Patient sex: F
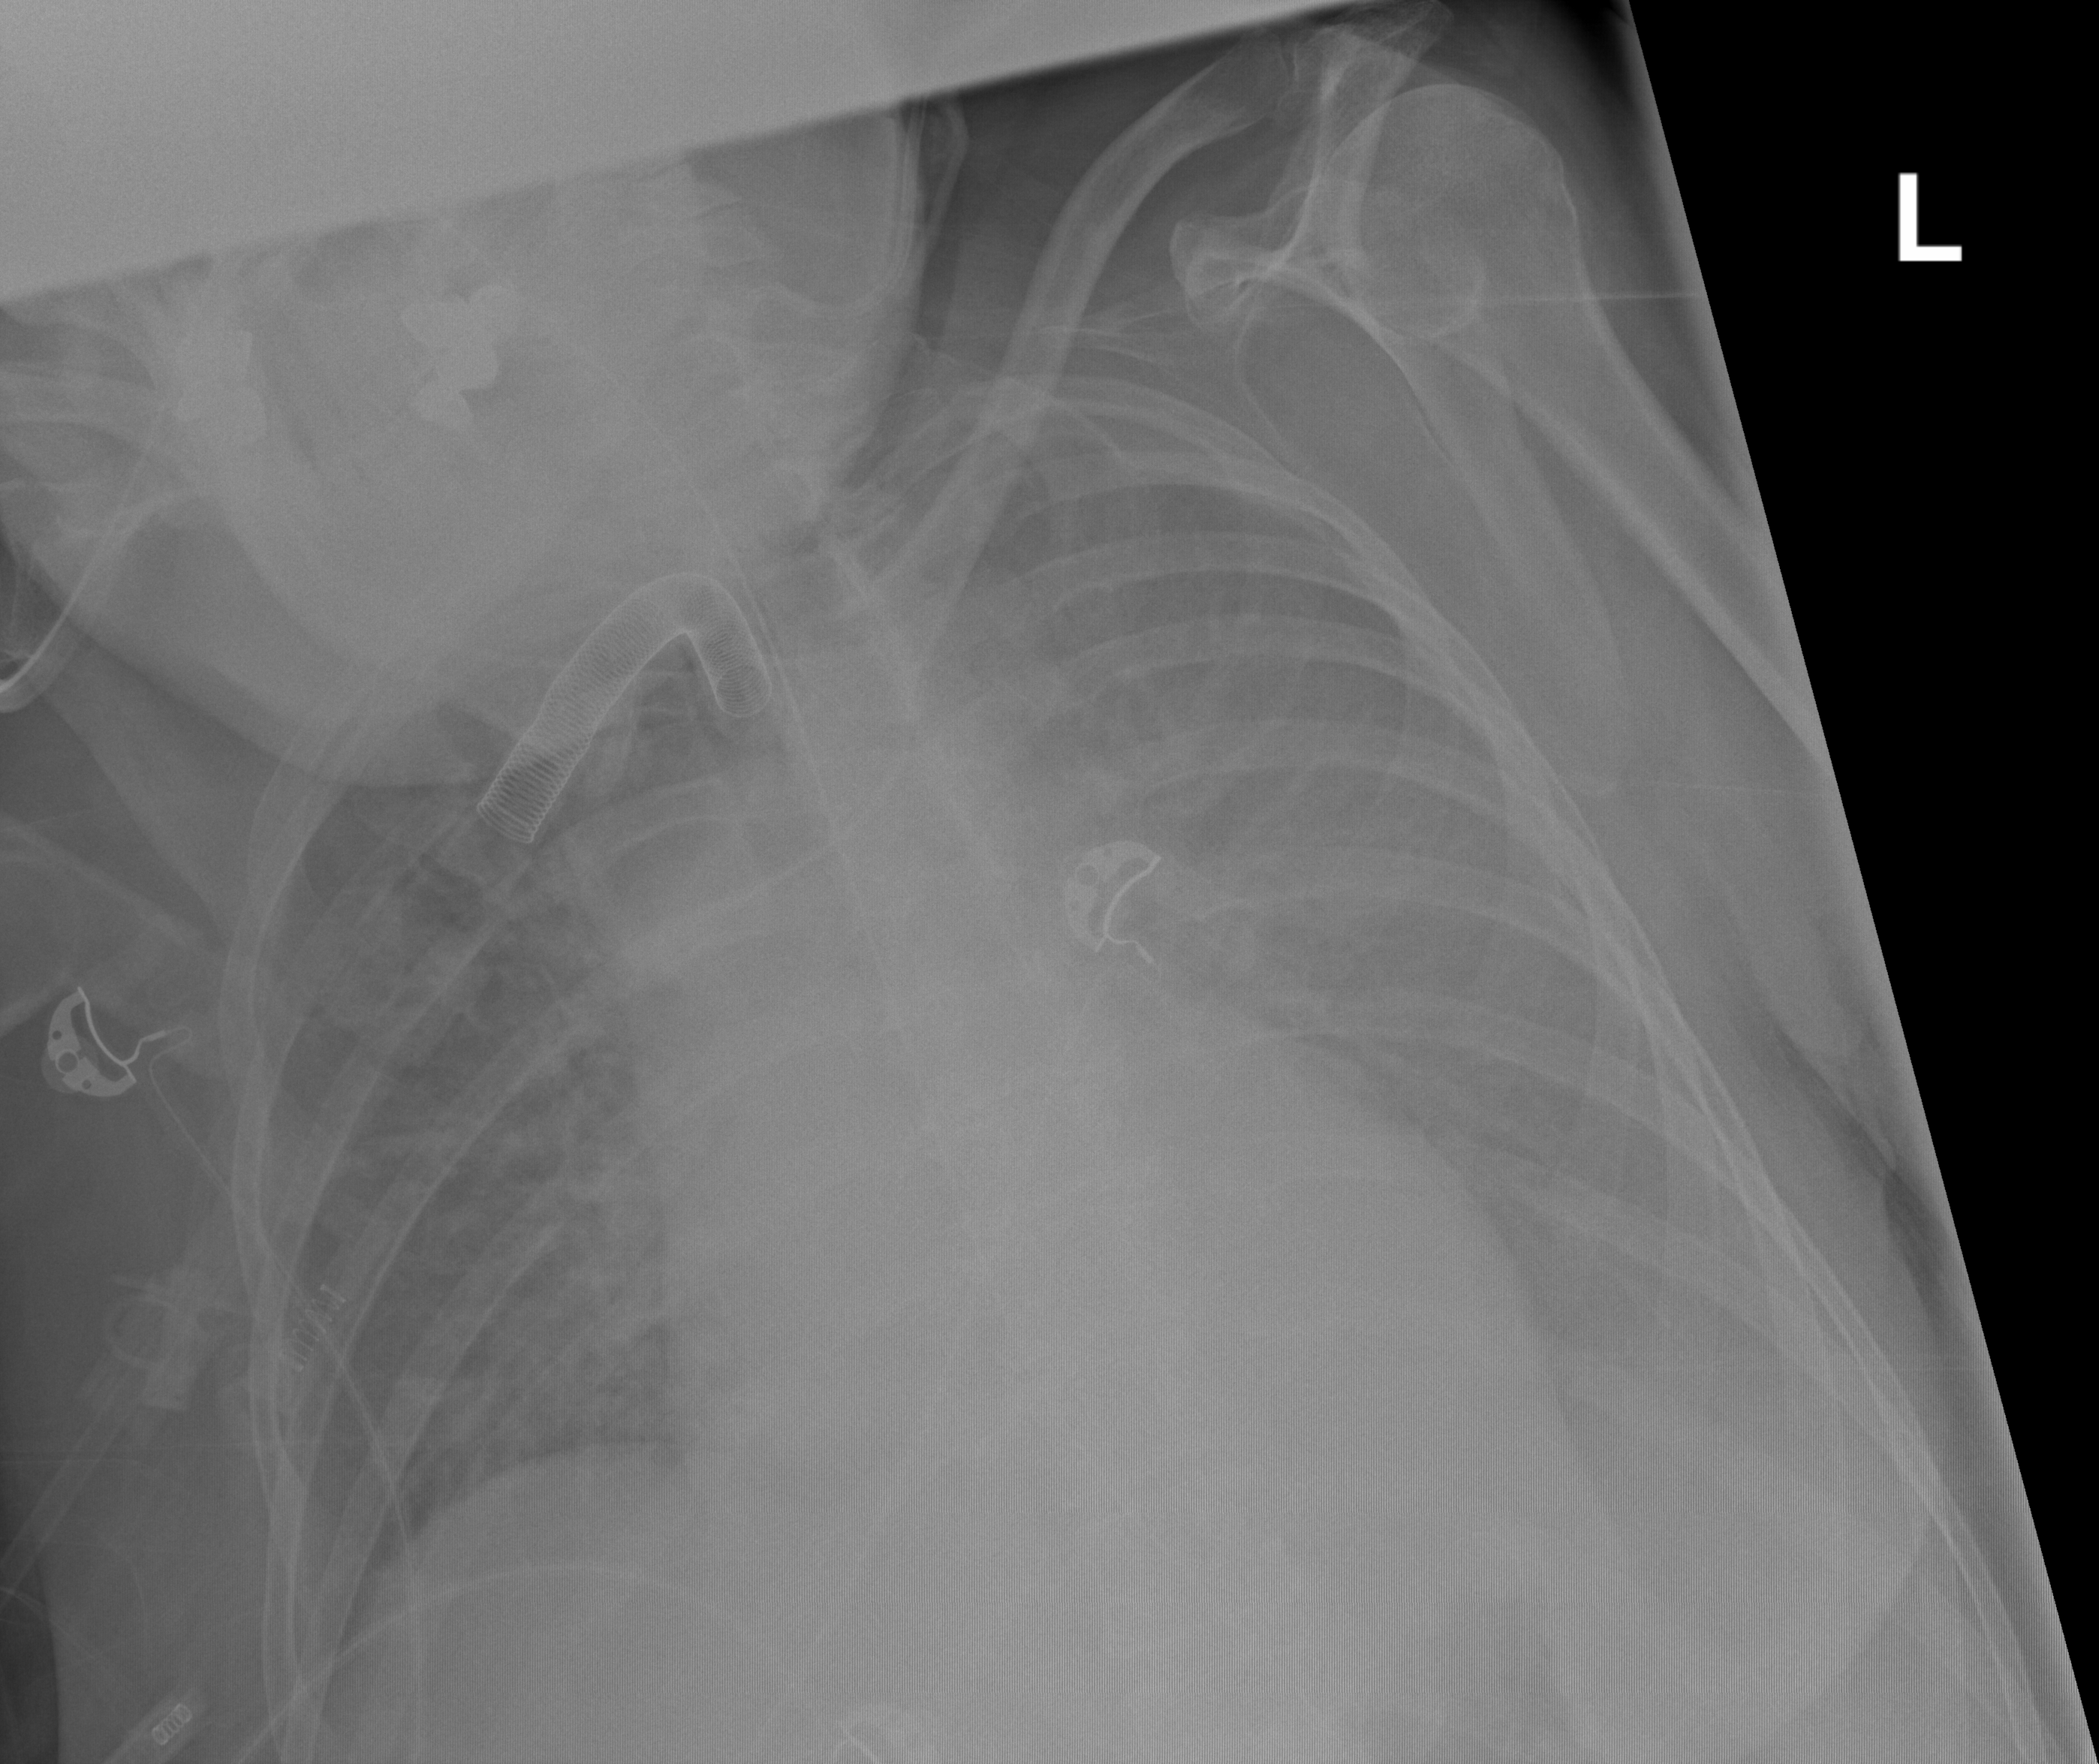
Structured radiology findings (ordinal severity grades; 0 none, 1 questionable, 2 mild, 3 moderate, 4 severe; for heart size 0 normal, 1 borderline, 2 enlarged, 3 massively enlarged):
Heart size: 0
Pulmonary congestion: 0
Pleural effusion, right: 0
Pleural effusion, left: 2
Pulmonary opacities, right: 0
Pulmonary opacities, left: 2
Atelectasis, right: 0
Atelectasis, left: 2